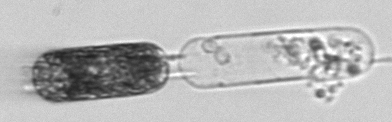
Label: Hemiaulus